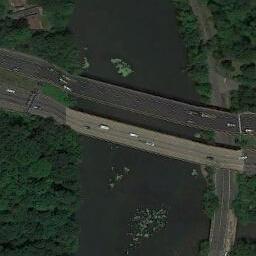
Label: bridge